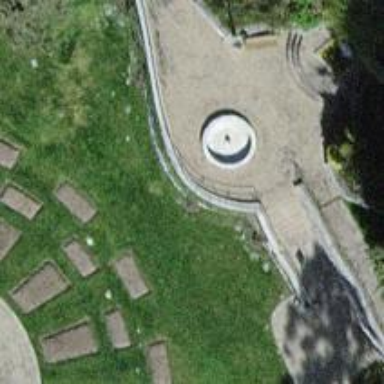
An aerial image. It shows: Beautiful fountain.